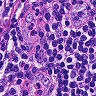
Metastatic tissue present: no